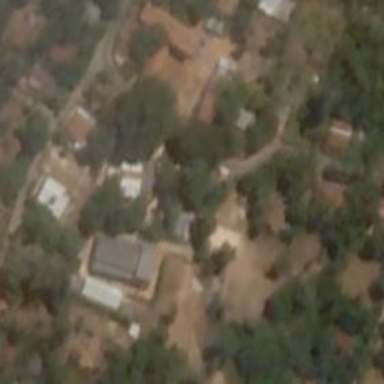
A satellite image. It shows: School.